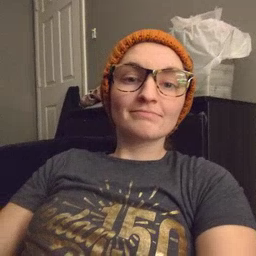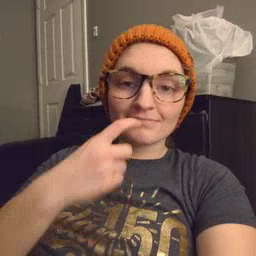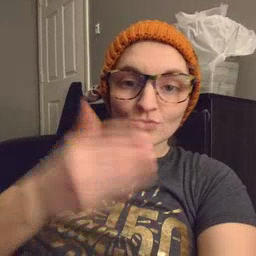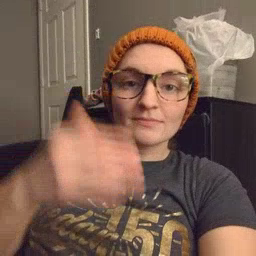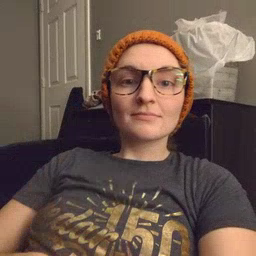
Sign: glasswindow